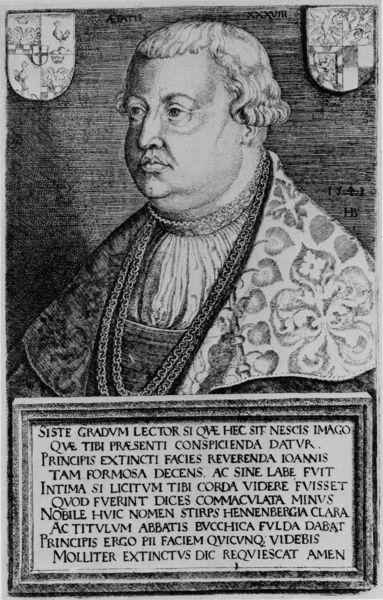
Titel: Johann von Henneberg
Künstler: Hans Brosamer
Institution: (Seriendruck)
Schlagwörter: blätter, mann, schatten, umhang, vogel, weiß, blumen, frankreich, frisur, grau, haar, hintergrund, licht, mund, nase, ohr, profil, schmuck, schwarz, stirn, zeichnung, blick, muster, hemd, augen, falten, gesicht, kragen, mensch, rahmen, bildnis, hals, herr, portrait, porträt, geistlicher, gewand, gold, mantel, stickerei, stoff, spitzen, blatt, brustbild, kinn, lippen, locke, locken, potrait, renaissance, pony, holzschnitt, schrift, wangen, lehrer, datierung, kette, grafik, graphik, schattierung, tafel, dick, inschrift, brauen, büste, datum, pupillen, floral, ornamente, jahreszahl, fett, schild, buch, glaube, religion, kohle, druck, monogramm, schraffur, radierung, stich, portait, seite, schwarzweiß, text, ketten, stehkragen, herrscher, kardinal, krause, brokat, fürst, buchseite, tracht, wappen, textfeld, talar, halbprofil, doppelkinn, portät, dreiviertelporträt, wams, mönch, leser, quadrat, viereck, latein, lateinisch, buchmalerei, doppelkopf, albrecht von brandenburg, feist, pluviale, schaube, fridur, mnn, gau, kleind, lector, französische lilie, lecot